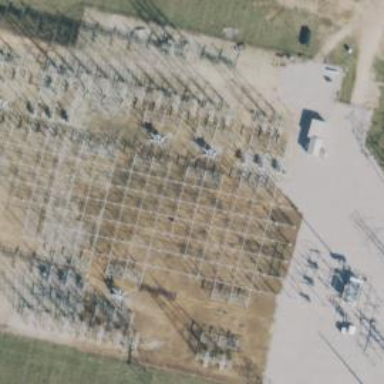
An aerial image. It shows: Switch for power supply.